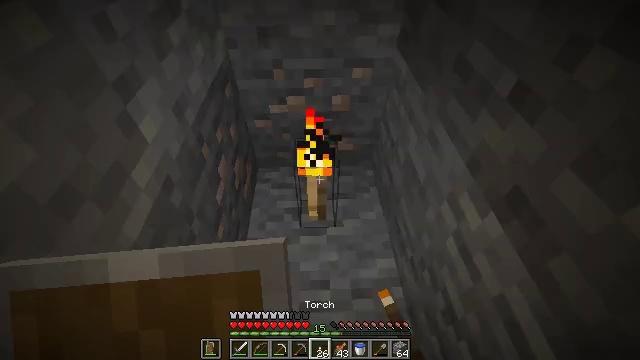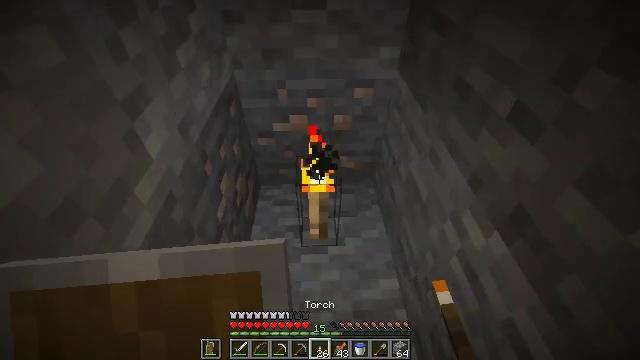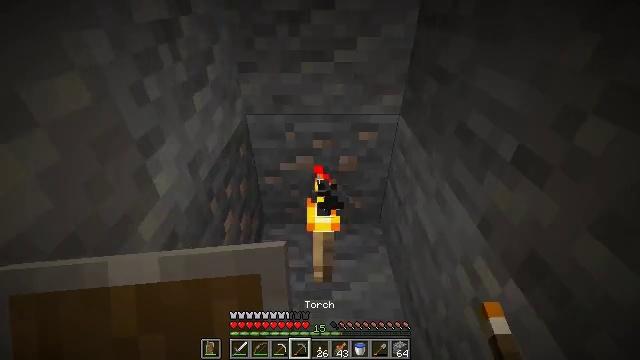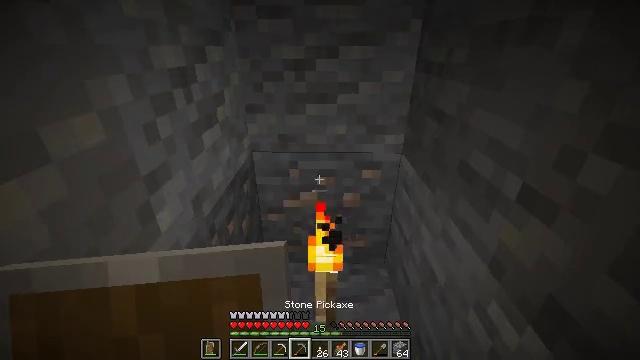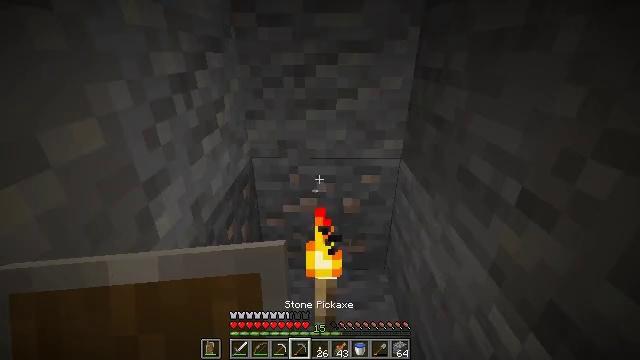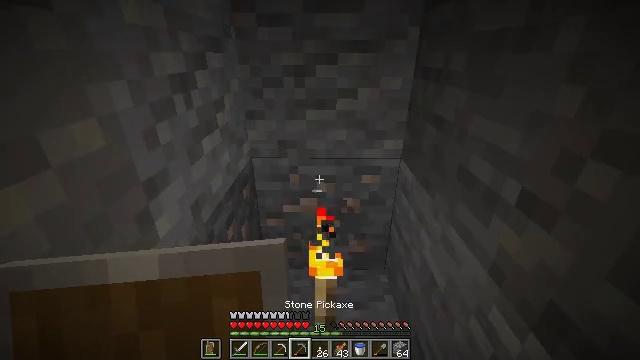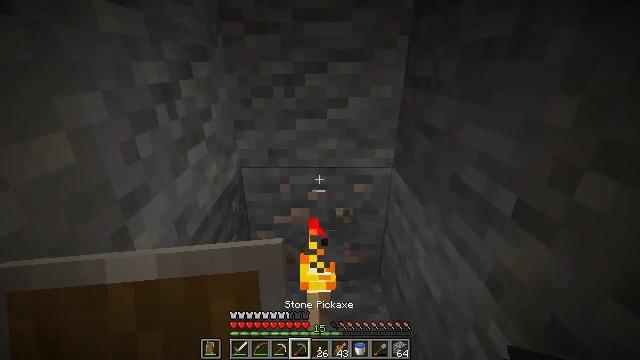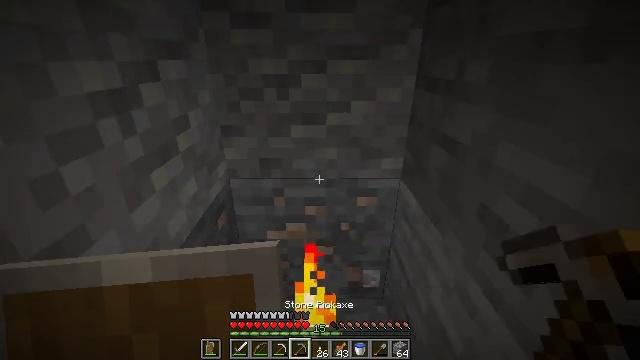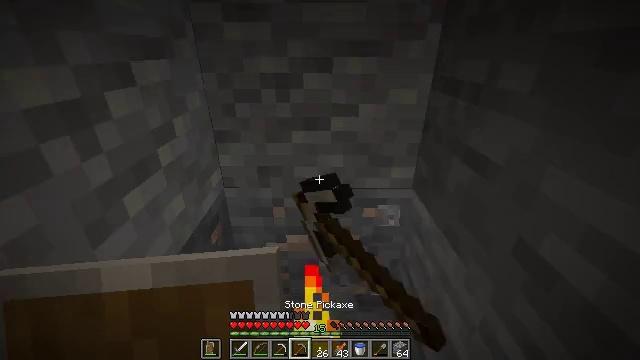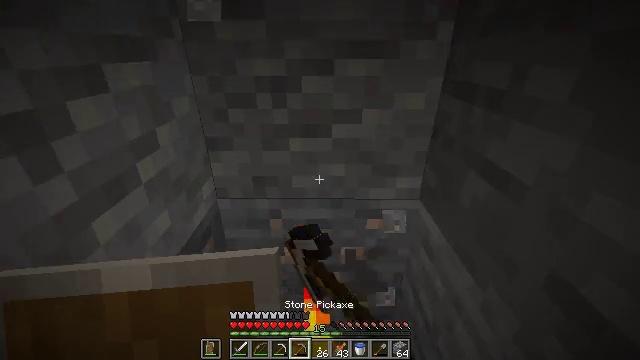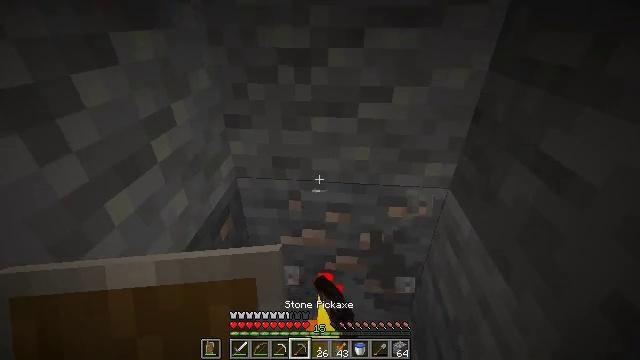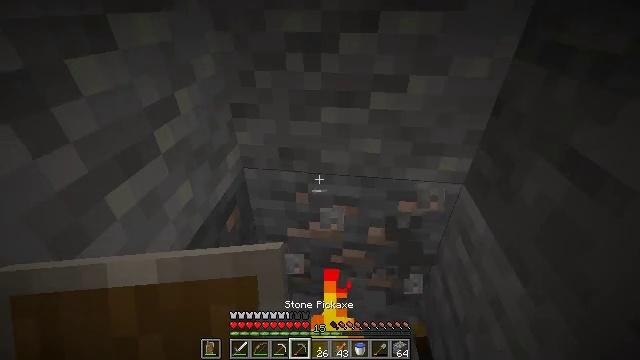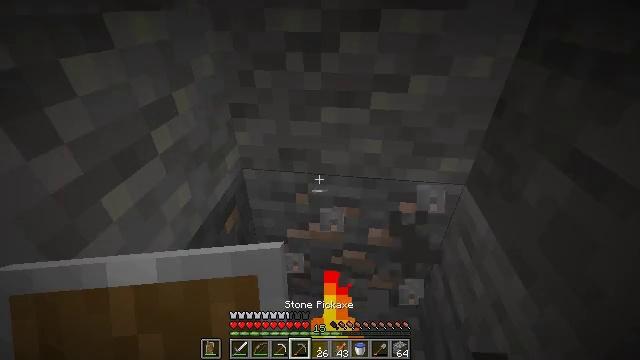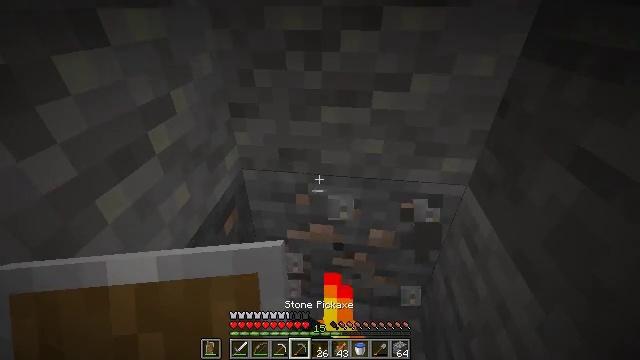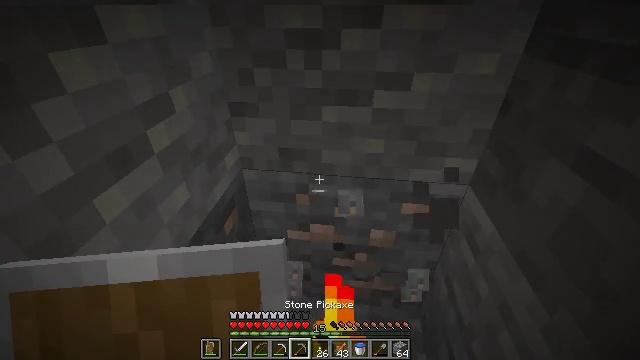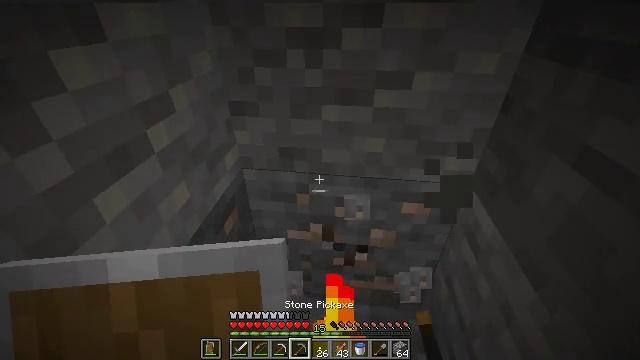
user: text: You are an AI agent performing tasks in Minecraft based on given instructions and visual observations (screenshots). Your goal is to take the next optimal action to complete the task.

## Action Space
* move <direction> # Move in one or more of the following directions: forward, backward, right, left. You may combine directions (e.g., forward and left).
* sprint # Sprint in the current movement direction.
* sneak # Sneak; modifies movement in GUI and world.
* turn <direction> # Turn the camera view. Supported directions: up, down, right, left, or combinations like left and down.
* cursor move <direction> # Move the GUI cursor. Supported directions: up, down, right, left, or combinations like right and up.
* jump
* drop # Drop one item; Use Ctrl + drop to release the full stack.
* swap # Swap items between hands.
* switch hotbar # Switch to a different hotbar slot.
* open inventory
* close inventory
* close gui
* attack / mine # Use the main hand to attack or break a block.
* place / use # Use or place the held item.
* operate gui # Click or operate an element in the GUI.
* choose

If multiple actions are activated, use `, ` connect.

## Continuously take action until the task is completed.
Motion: motion action
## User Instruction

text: Use a pickaxe to gather iron ore.
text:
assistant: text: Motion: turn up
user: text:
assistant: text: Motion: turn left and up, switch to hotbar 4
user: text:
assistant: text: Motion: turn up, switch to hotbar 4
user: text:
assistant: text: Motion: turn up, switch to hotbar 4
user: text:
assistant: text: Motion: no_op
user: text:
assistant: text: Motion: move forward, turn right and up
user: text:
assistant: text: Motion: move forward, attack / mine
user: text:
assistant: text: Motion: move forward, turn down, attack / mine
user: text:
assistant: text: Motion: attack / mine
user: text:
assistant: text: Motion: turn left and down, attack / mine
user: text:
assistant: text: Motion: turn left and down, attack / mine
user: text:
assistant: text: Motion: attack / mine
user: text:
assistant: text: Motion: attack / mine
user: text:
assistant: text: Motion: attack / mine
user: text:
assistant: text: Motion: attack / mine
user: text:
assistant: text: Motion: attack / mine
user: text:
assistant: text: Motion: attack / mine
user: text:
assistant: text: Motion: attack / mine
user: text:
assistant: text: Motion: attack / mine
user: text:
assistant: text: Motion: attack / mine
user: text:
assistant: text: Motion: attack / mine
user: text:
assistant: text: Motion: attack / mine
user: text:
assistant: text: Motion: attack / mine
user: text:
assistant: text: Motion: attack / mine
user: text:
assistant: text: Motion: attack / mine
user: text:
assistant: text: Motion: attack / mine
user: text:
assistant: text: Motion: attack / mine
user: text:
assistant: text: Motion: attack / mine
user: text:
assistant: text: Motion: attack / mine
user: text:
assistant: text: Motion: attack / mine